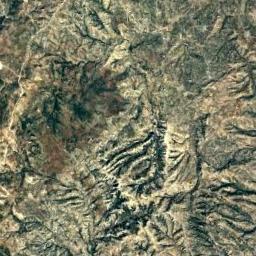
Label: mountain